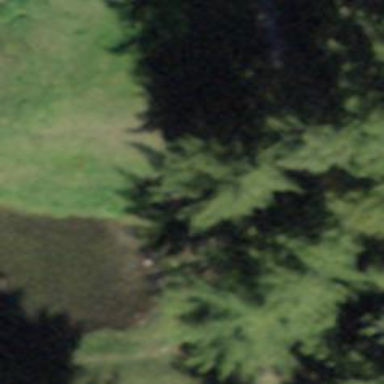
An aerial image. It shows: Bench.